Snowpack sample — Snodgrass Mountain, Crested Butte, Colorado (2/4/25, 12:06 PM MST)
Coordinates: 38.923, -106.968
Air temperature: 35 °F
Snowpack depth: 80 cm
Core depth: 10 cm
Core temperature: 32 °F
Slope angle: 14°, slope face: 78°
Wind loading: low
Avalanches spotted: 0
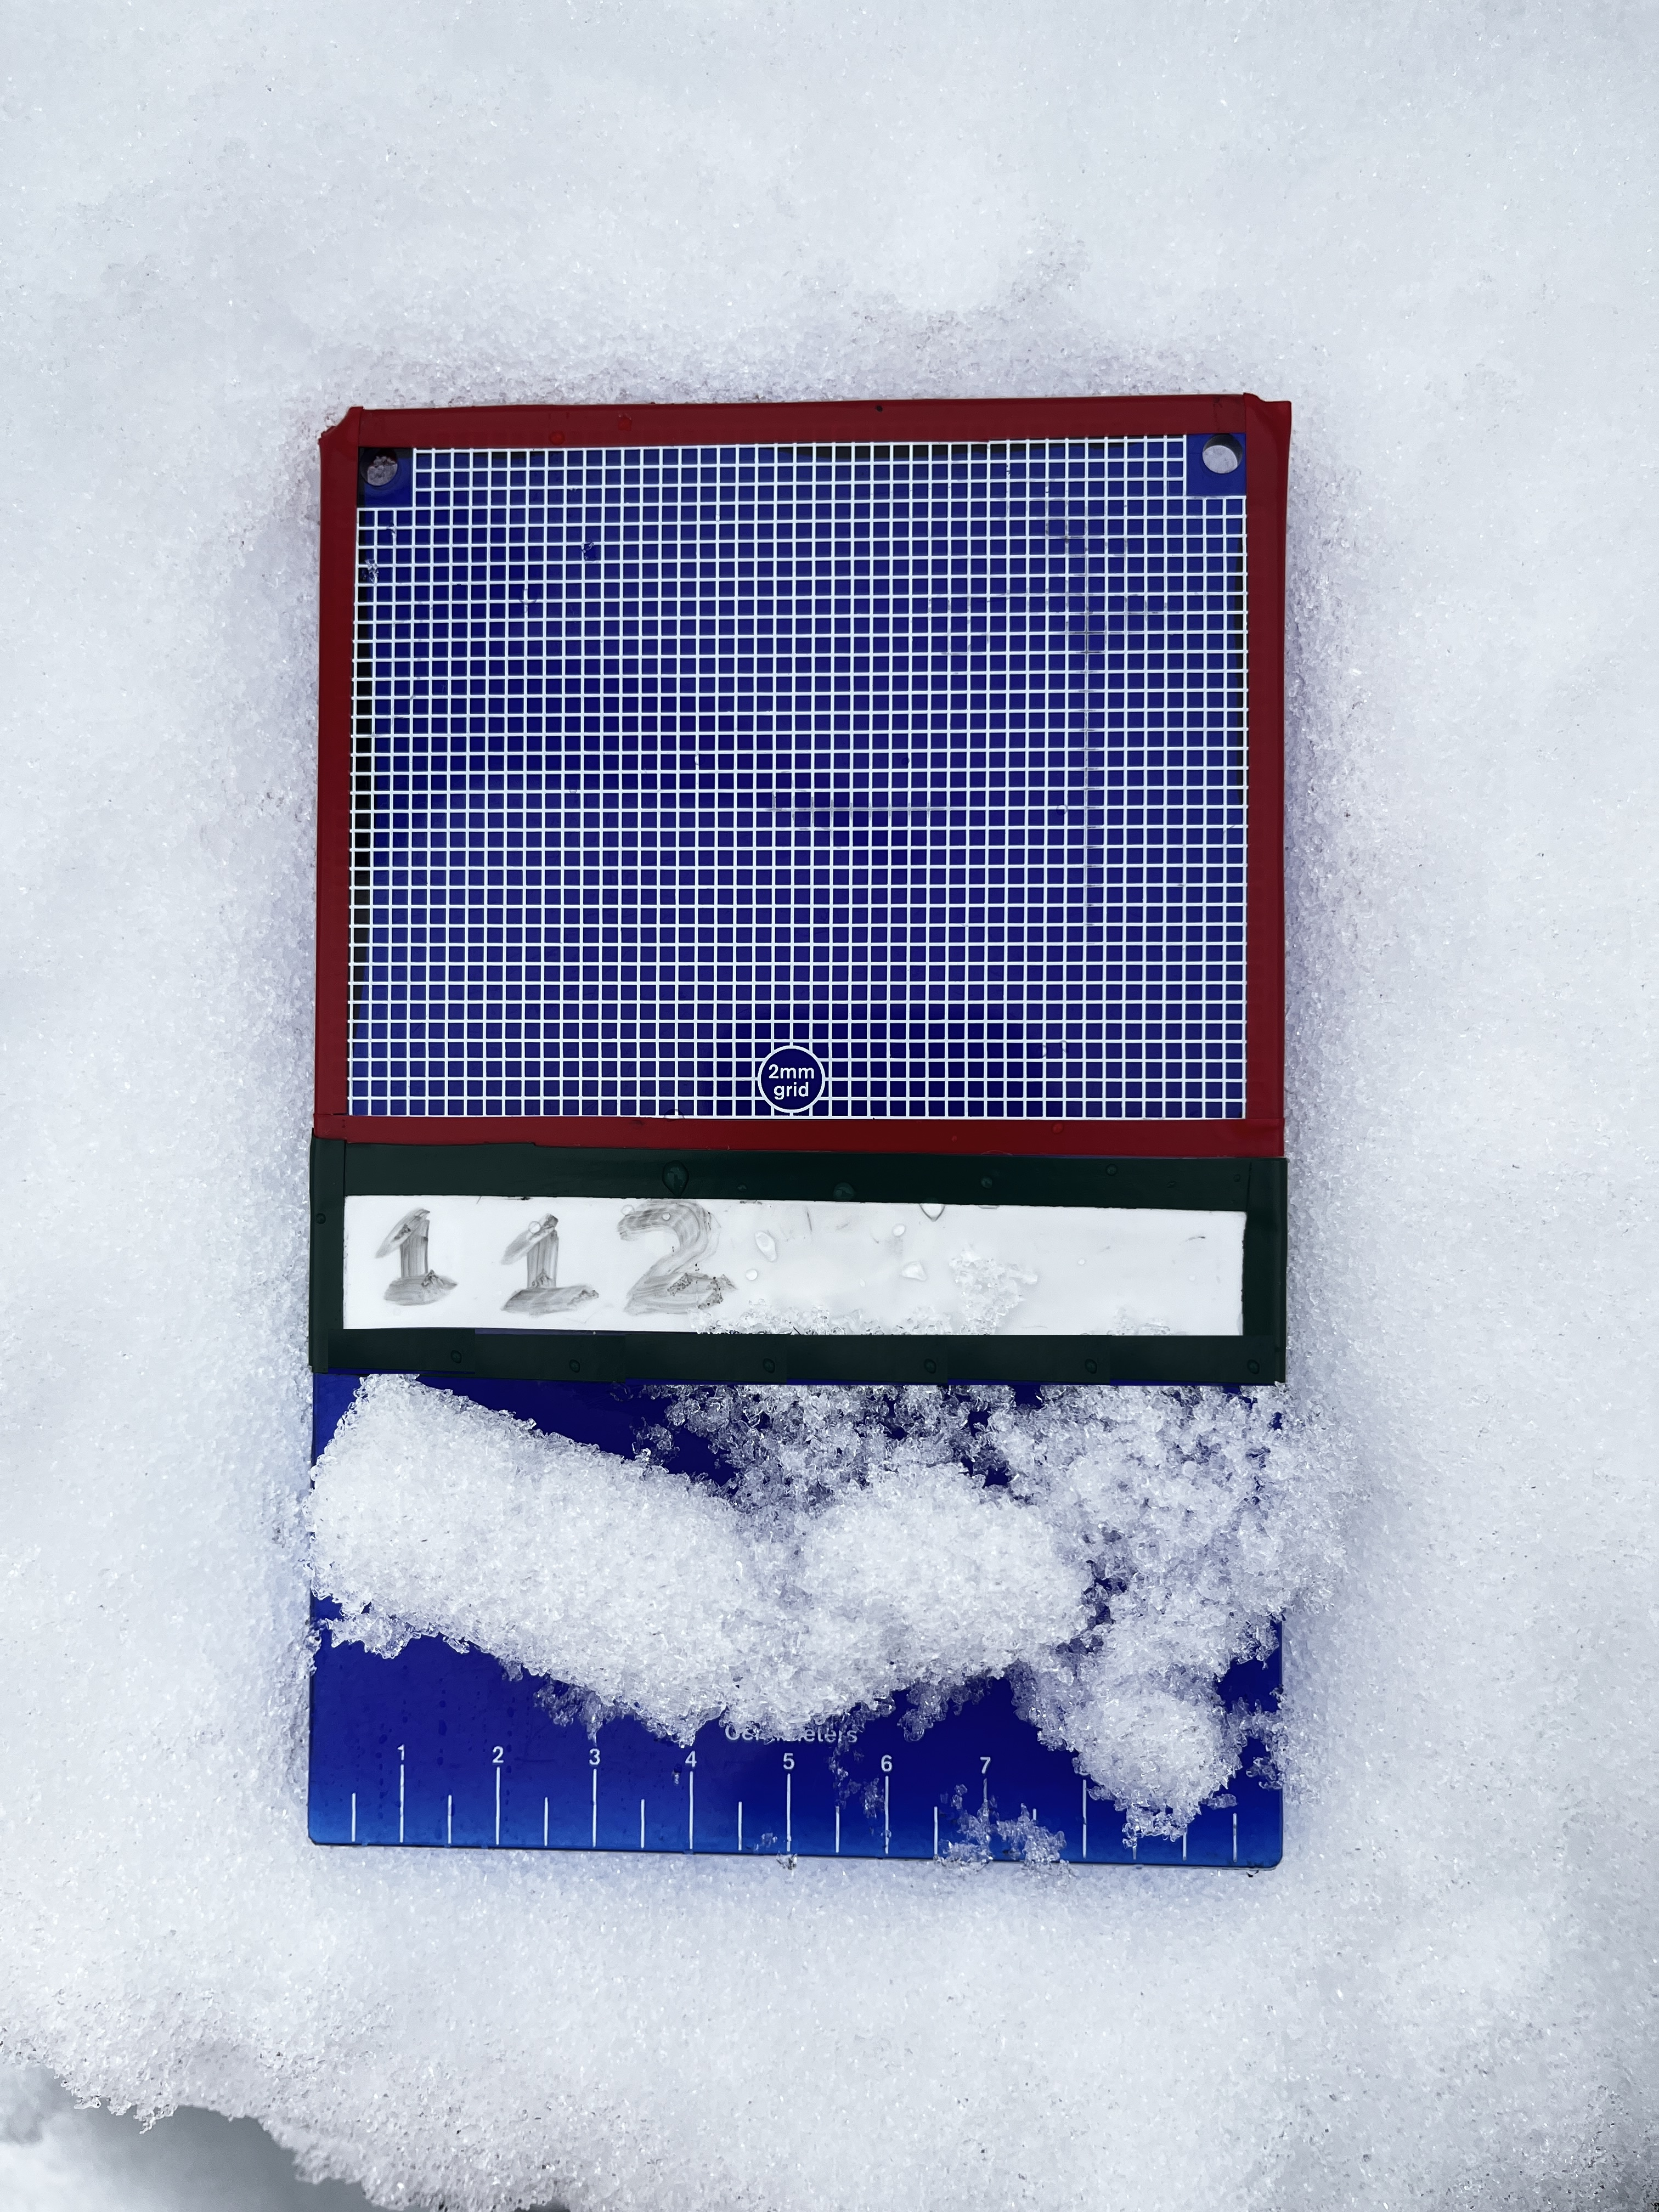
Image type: crystal_card
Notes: No avalanches nearby, unusually warm weather for the last month reported by residents, Collected 25 yards from treeline